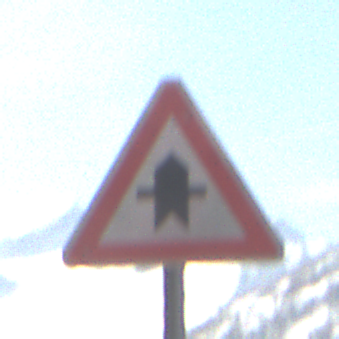
Verkehrszeichen: Vorfahrt
Umgebung: Outdoor, Nature
Tageszeit: Midday
Wetter: PartlyCloudy
Licht: Natural
Jahreszeit: NotSpecified
Kontrast: HighContrast